Interaction volume radius: 5 \u00c5
Interaction volume height: 20 \u00c5
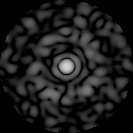
Disorder parameter: 0.8744